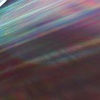
Label: sunburn